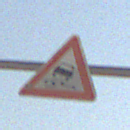
Verkehrszeichen: SchleuderOderRutschgefahr
Umgebung: Outdoor, Suburban
Tageszeit: MorningAfternoon
Wetter: Clear
Licht: Natural
Jahreszeit: NotSpecified
Kontrast: HighContrast